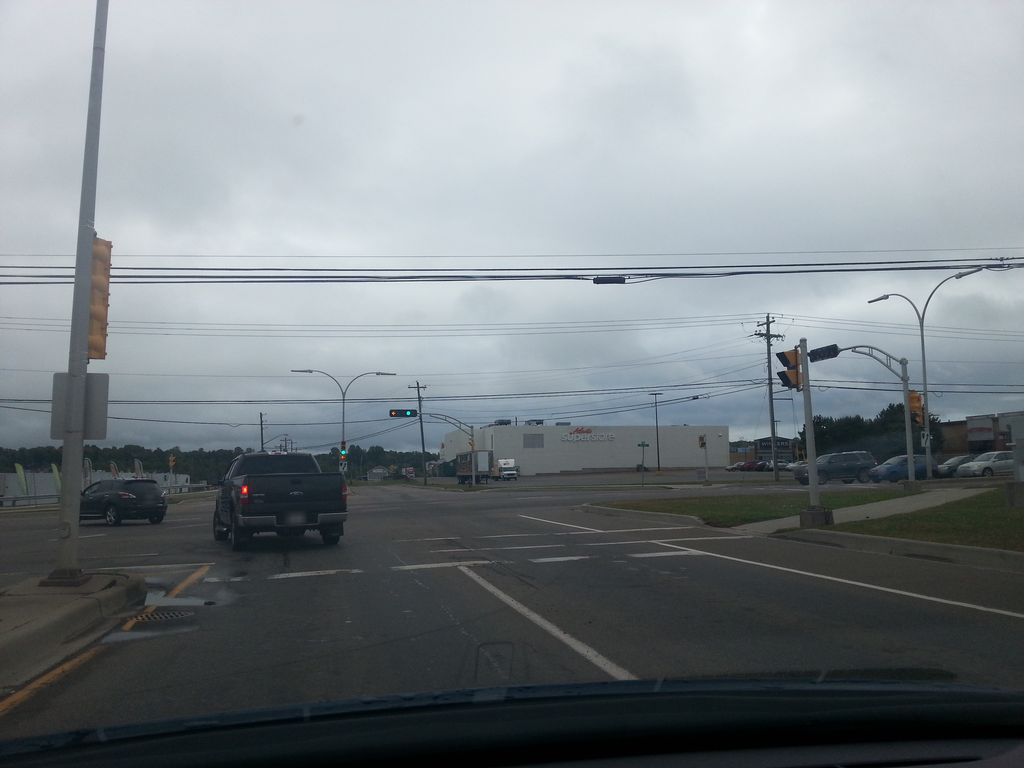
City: charlottetown